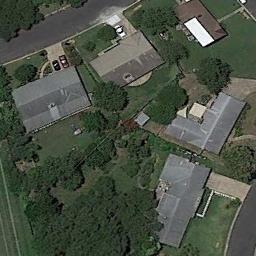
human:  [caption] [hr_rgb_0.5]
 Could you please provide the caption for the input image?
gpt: There are many trees in the middle residential area .

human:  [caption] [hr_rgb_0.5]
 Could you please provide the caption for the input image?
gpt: The medium residential is on the grass next to some trees .

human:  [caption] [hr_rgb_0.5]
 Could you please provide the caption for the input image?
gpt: The medium residential area has some houses and a grove of trees is also in the medium residential area .

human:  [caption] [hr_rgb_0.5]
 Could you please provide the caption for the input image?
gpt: There is an intersection in the mid-sized residential area .

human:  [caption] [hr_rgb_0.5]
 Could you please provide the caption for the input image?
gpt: There are some buildings and green trees on the medium residential area .